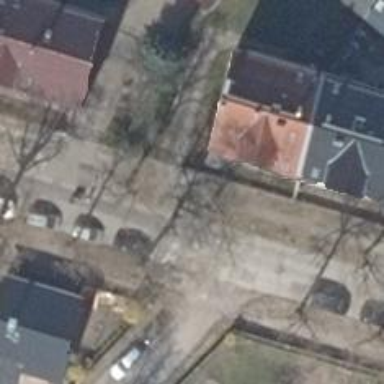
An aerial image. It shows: Residential road with concrete surface and sidewalk on the left.